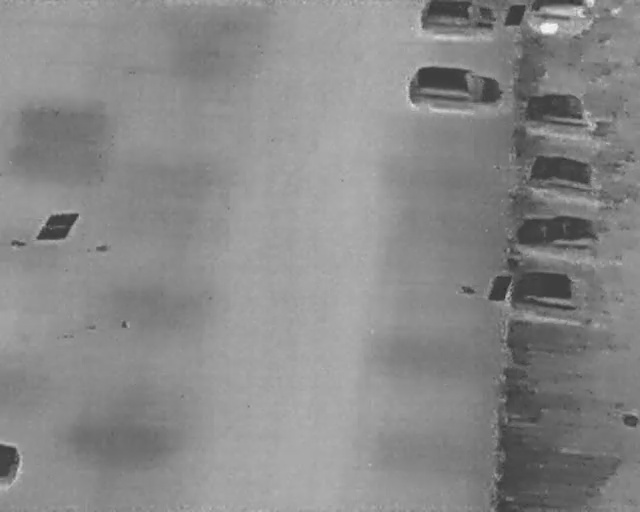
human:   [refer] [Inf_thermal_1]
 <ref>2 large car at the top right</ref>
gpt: <box>[[85, 13, 92, 30, 5], [67, 7, 75, 26, 5]]</box>